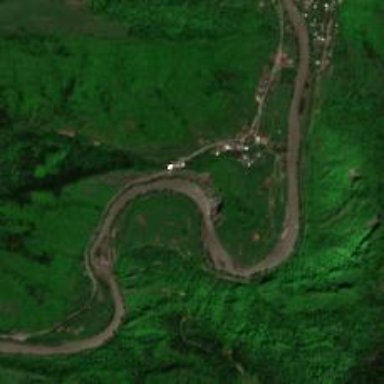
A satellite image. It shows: Beautiful view of river.